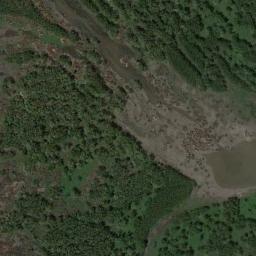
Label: wetland